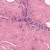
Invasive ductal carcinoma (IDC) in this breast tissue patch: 0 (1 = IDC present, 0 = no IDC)